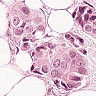
Metastatic tissue present: yes